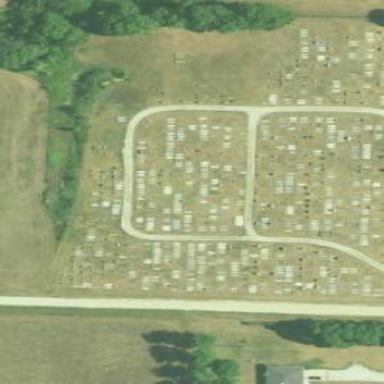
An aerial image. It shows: Cemetery.